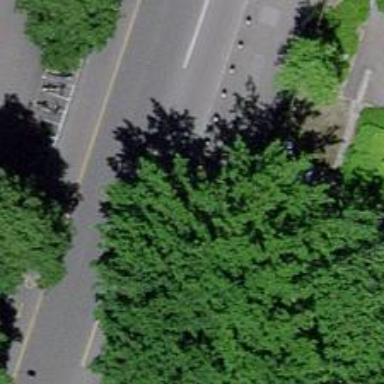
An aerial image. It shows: Rising bollard.